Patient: sex M, age 61
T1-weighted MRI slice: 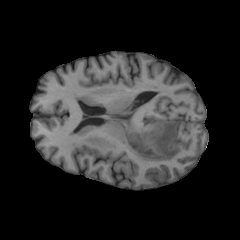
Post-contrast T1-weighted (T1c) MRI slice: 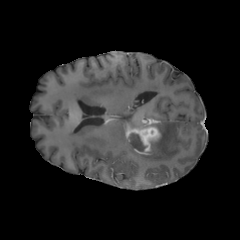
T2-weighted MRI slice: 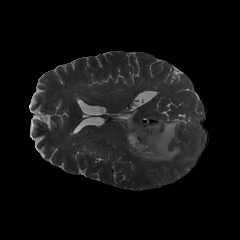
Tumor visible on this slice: yes
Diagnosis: Glioblastoma, IDH-wildtype
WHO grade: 4